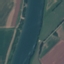
Label: River